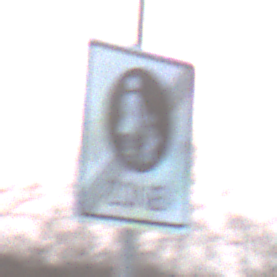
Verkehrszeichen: EndeFussgaengerzone
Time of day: SunriseSunset
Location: Outdoor (Nature)
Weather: Clear
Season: NotSpecified
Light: Natural